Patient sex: M
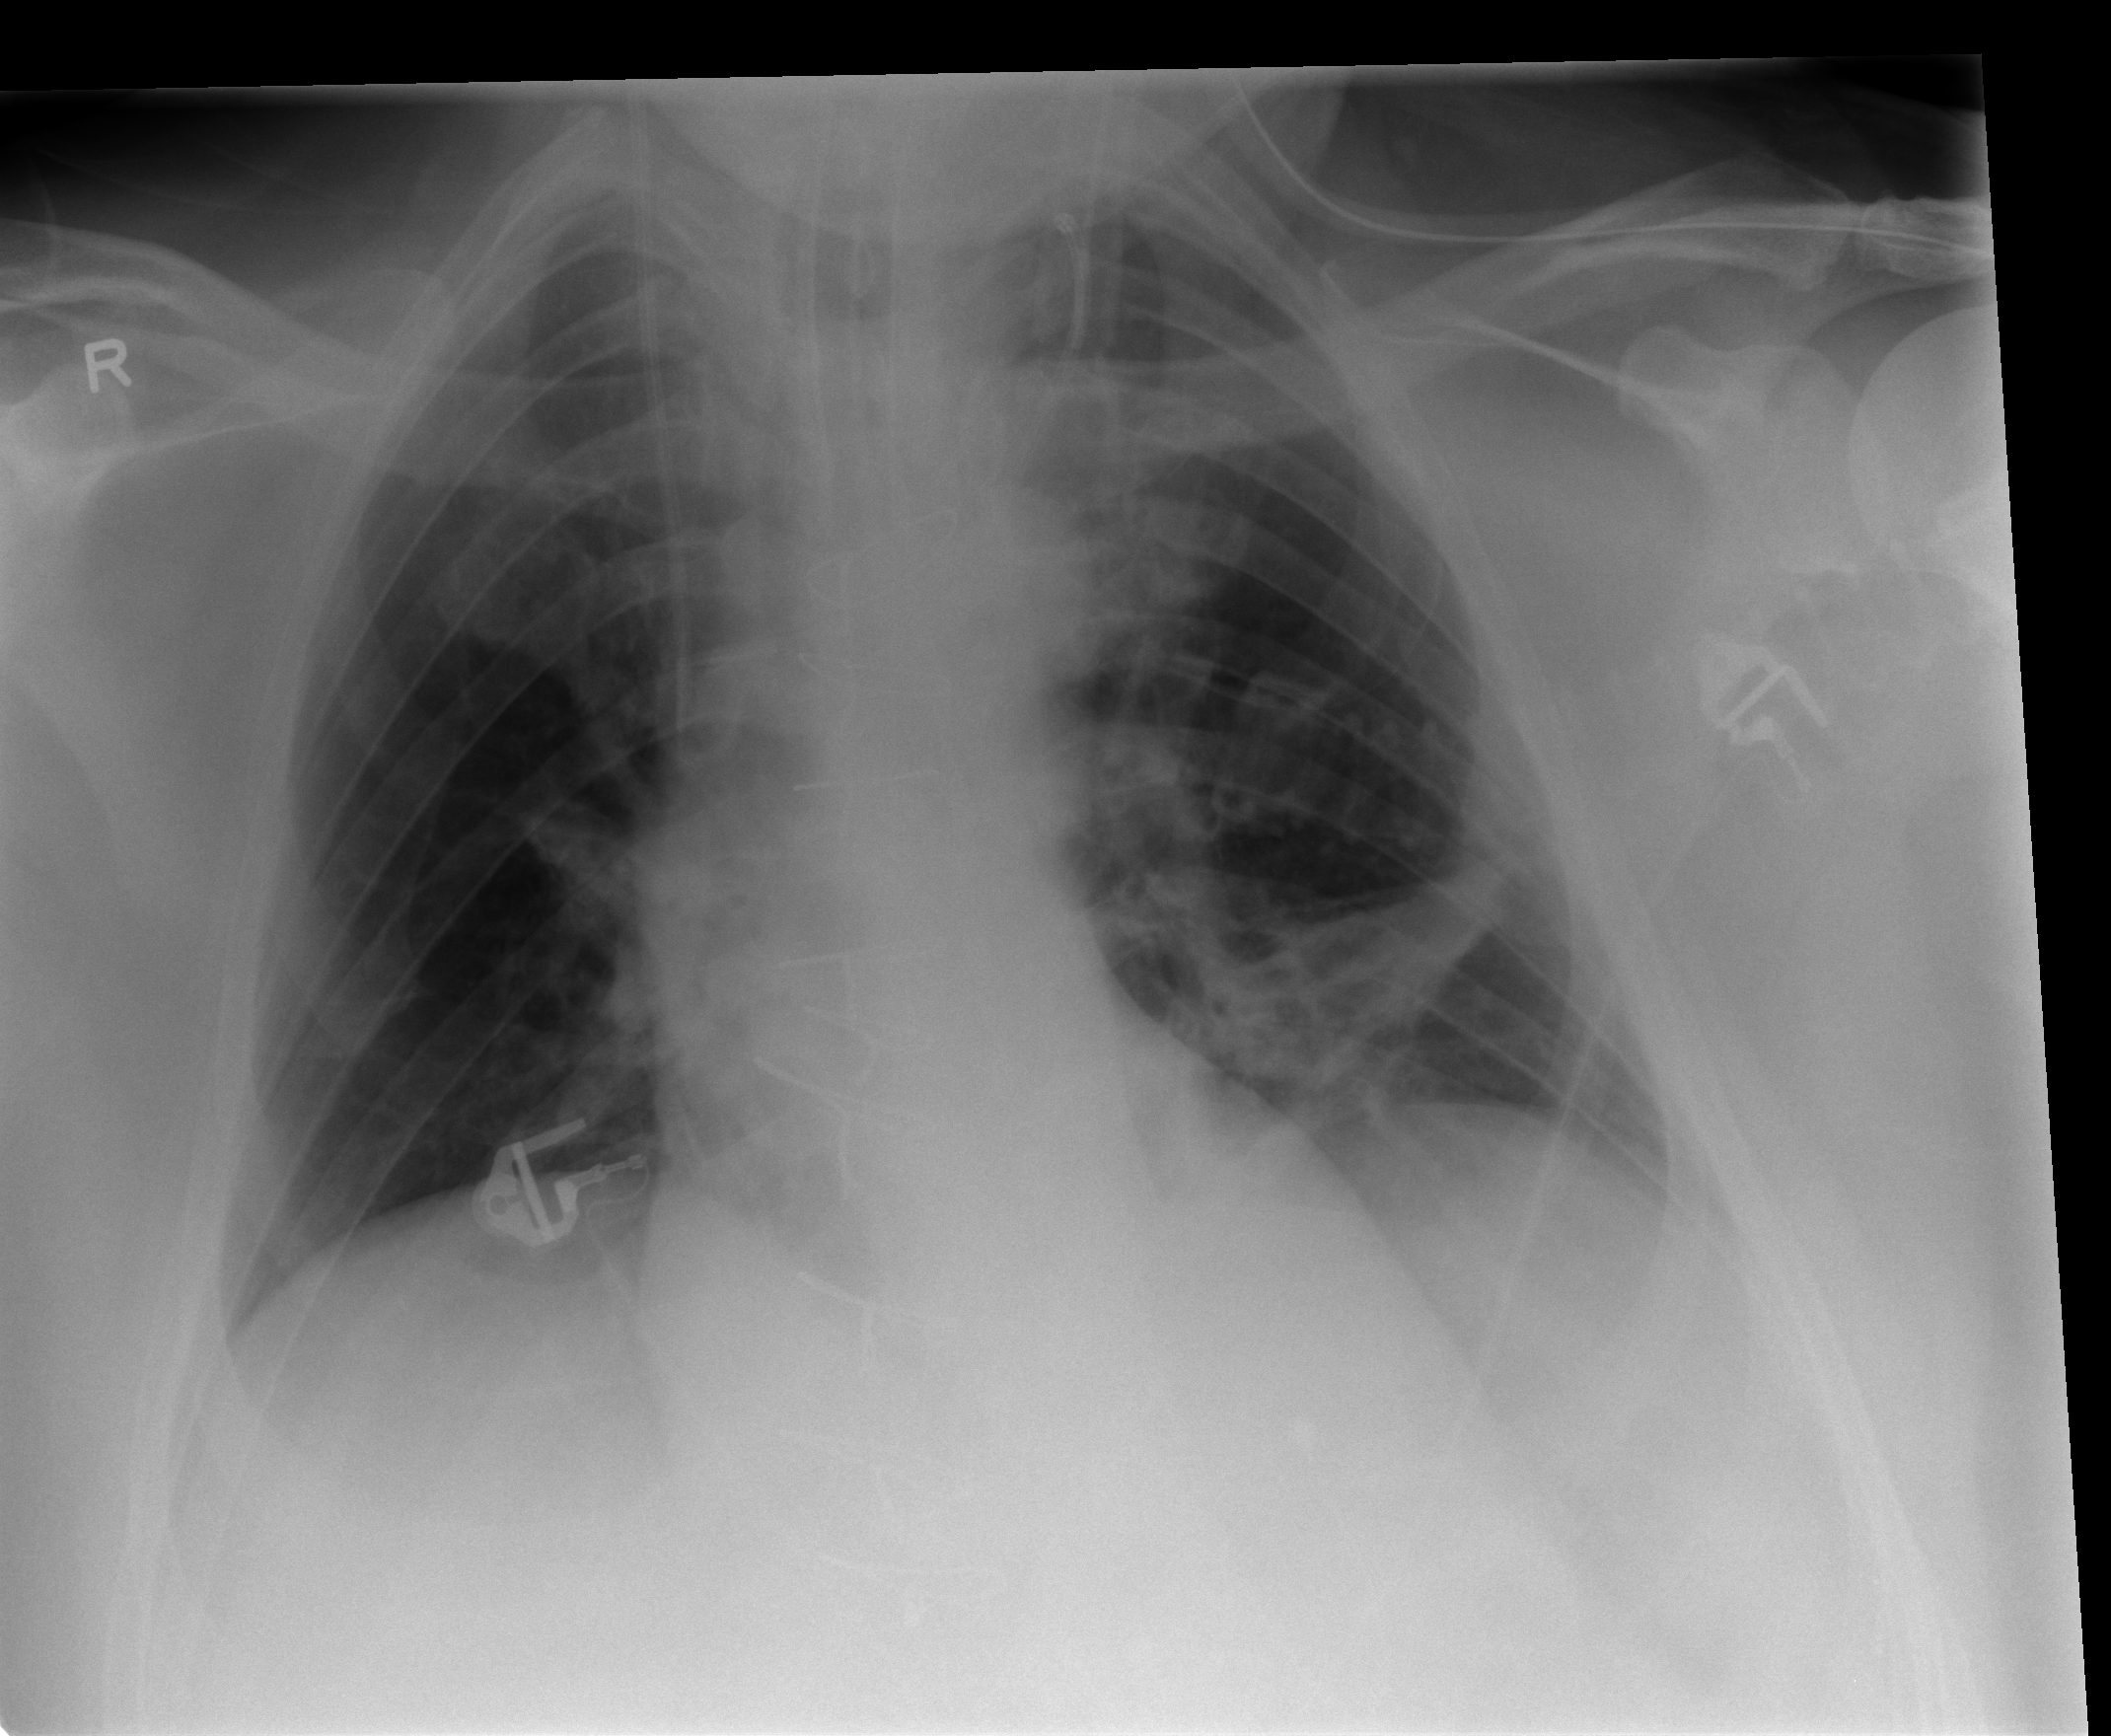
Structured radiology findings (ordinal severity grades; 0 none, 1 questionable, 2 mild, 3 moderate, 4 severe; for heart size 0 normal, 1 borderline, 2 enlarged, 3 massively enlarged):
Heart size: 1
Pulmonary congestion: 0
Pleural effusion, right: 0
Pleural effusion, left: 0
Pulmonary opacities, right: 2
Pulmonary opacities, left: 1
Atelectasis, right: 1
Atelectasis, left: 2